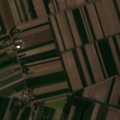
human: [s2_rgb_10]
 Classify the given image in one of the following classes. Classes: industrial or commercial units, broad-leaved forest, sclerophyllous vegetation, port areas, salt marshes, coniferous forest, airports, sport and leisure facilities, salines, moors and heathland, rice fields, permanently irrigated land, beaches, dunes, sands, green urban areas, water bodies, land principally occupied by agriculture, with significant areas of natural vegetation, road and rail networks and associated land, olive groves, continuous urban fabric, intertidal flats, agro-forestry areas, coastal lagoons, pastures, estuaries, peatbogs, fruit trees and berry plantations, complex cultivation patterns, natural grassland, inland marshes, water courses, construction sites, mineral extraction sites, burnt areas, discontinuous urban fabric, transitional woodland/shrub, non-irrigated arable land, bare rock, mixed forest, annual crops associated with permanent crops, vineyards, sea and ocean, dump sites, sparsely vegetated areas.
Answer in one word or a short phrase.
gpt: non-irrigated arable land, complex cultivation patterns, land principally occupied by agriculture, with significant areas of natural vegetation